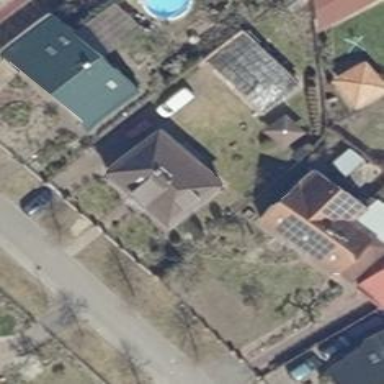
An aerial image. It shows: Hipped roof house.